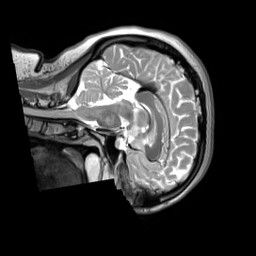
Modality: T2w
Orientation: sagittal
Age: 32
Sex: female
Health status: ill
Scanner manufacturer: siemens
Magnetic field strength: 3 T
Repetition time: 2.8 s
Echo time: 0.326 s